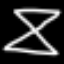
Label: hourglass